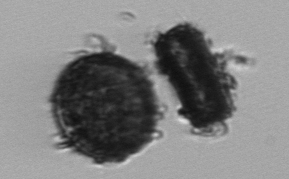
Label: Thalassiosira_TAG_external_detritus